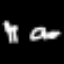
Label: chair